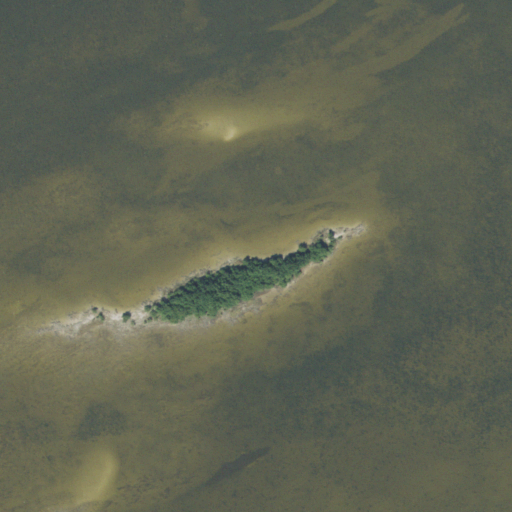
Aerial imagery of island in Florida named Bird Island containing only open water